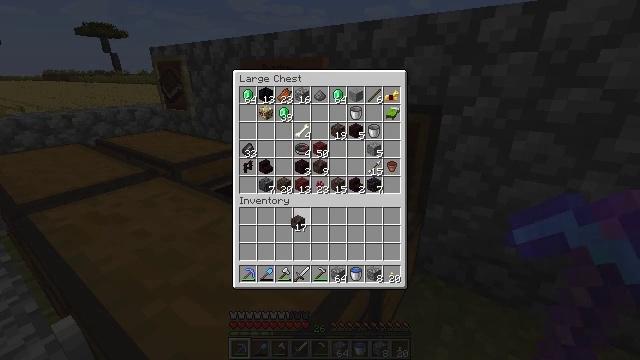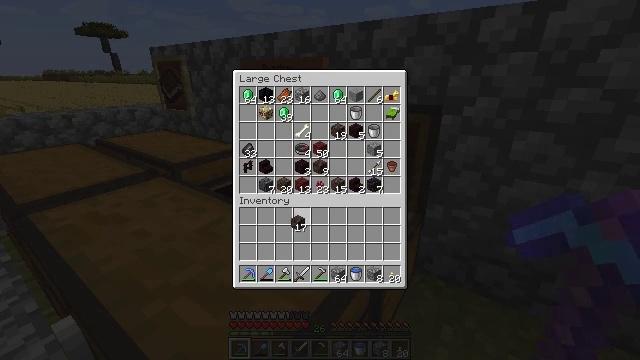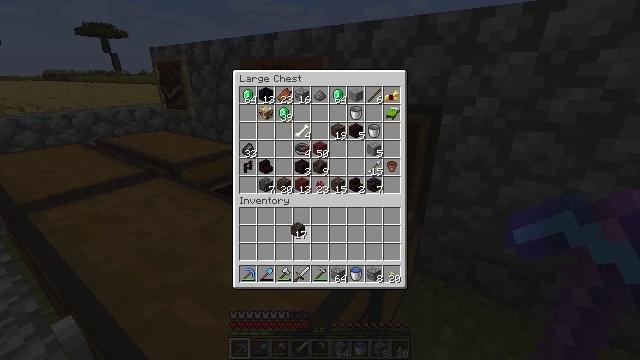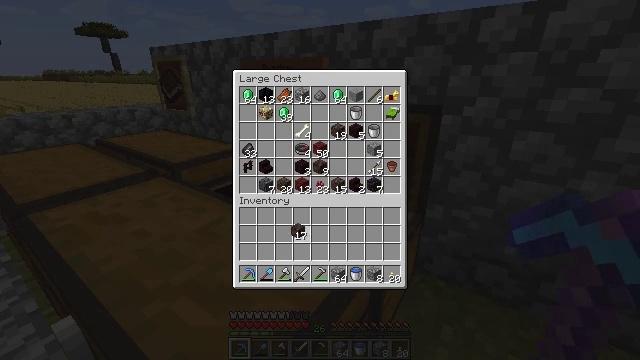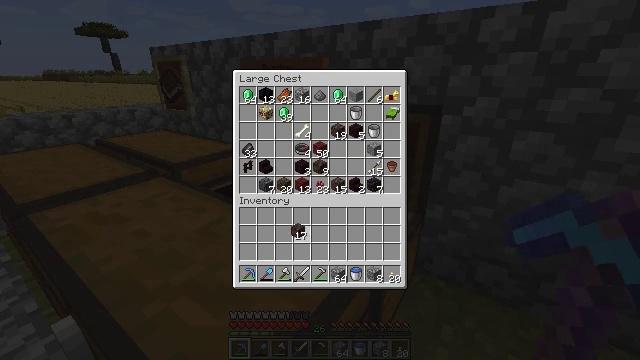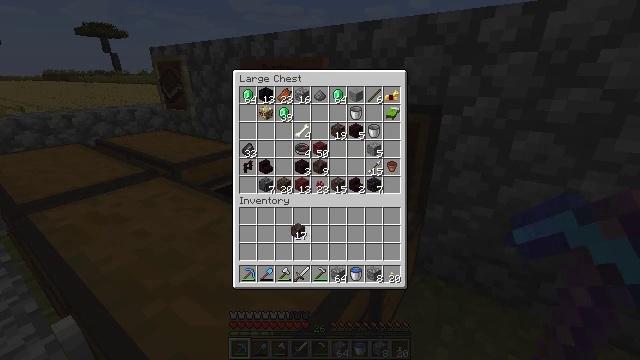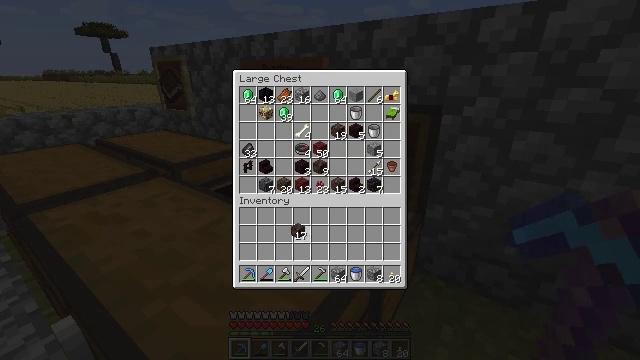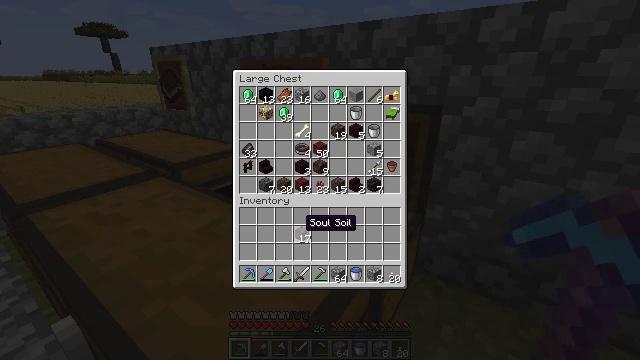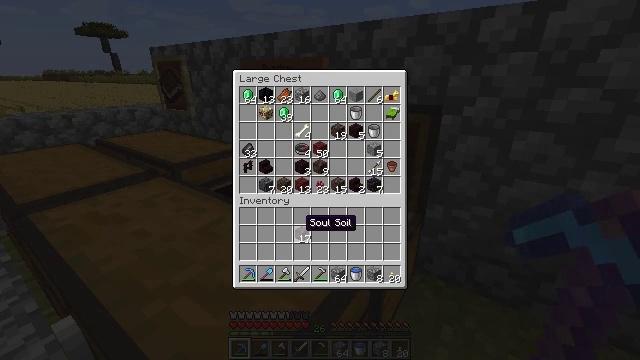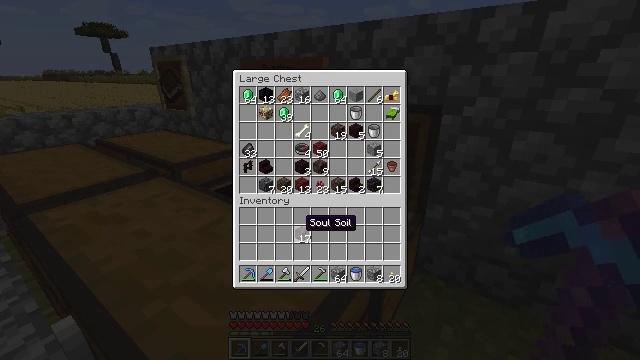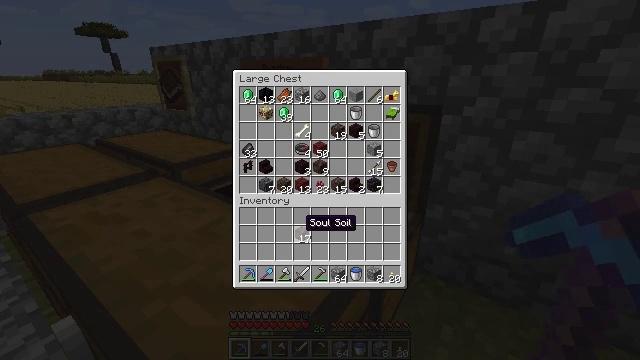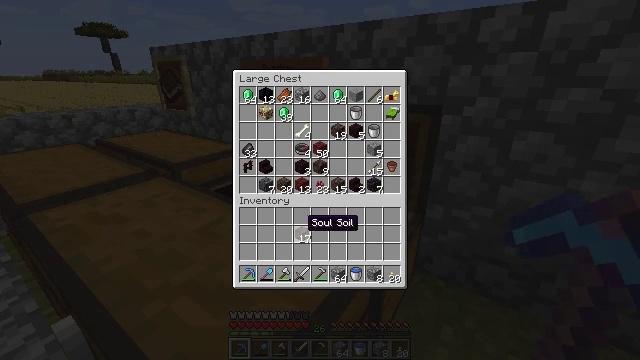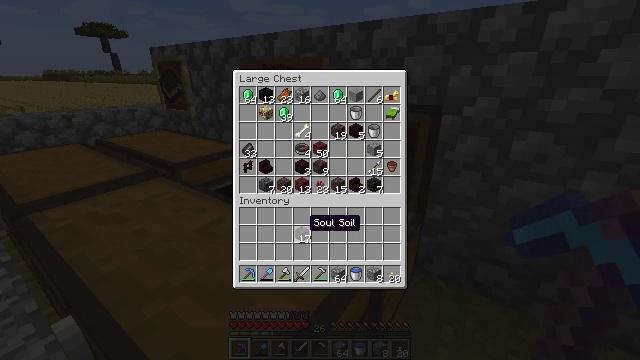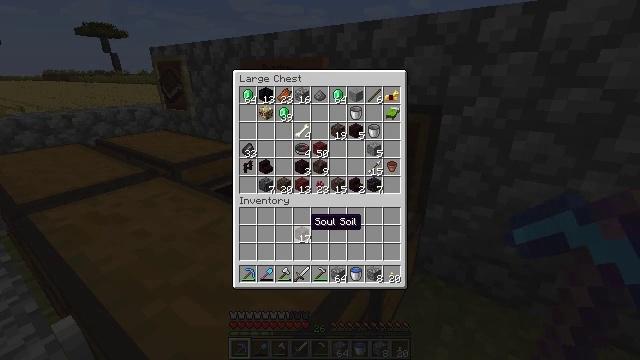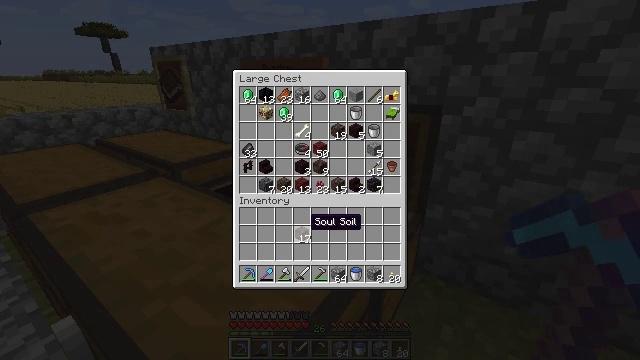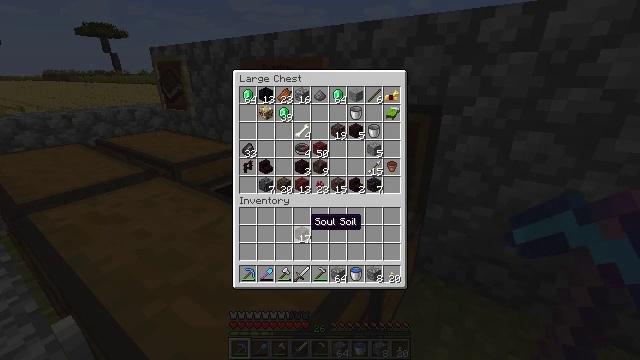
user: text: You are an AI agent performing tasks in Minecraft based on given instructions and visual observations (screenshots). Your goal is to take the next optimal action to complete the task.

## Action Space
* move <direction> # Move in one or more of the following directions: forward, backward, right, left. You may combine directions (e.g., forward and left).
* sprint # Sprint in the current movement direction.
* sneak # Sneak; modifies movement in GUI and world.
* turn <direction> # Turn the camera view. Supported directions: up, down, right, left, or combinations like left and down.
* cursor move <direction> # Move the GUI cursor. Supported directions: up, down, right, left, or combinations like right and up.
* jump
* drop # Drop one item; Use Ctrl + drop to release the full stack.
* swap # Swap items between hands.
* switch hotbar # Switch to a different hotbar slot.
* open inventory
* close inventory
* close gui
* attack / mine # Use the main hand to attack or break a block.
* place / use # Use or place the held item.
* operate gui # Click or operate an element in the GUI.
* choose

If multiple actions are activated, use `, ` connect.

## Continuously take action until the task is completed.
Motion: motion action
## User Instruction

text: Remove the acacia wall sign with a hit.
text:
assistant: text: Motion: no_op
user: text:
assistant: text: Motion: no_op
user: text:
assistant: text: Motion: operate gui
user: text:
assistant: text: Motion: operate gui
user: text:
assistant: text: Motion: operate gui
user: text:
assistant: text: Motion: operate gui
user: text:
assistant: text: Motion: no_op
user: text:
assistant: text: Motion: no_op
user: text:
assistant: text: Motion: no_op
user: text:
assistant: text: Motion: no_op
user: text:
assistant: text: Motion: no_op
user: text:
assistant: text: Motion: no_op
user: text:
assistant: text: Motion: no_op
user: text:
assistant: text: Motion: no_op
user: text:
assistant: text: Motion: no_op
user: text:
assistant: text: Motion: no_op
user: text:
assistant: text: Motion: no_op
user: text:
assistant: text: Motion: no_op
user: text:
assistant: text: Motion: no_op
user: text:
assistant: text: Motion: no_op
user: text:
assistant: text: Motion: no_op
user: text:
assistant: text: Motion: no_op
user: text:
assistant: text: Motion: no_op
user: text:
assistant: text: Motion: no_op
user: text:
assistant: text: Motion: no_op
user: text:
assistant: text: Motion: no_op
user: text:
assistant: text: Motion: no_op
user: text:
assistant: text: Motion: no_op
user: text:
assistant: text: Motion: operate gui
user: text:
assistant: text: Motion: operate gui